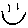
Label: smiley face